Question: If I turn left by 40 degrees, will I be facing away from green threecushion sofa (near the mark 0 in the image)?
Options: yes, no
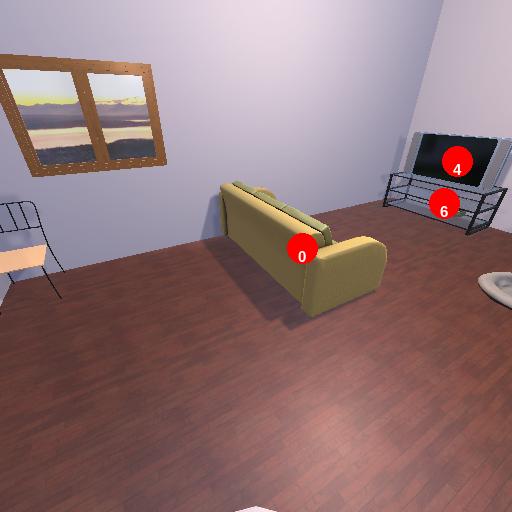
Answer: yes